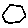
Label: hexagon